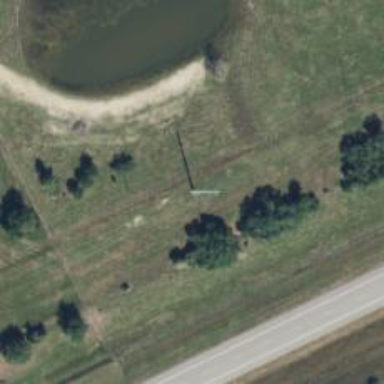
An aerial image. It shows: Power pole.